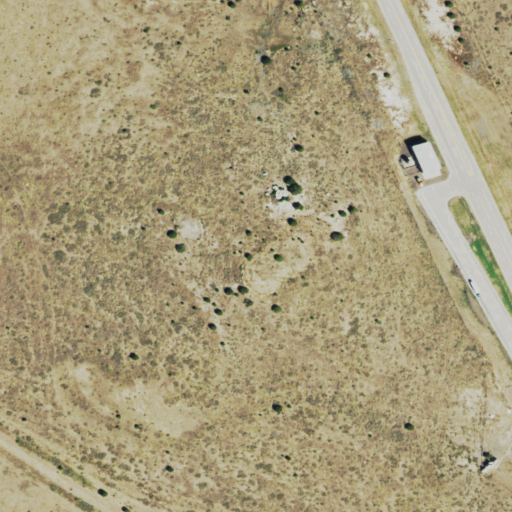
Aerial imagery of mountain in Colorado named Gobblers Knob containing shrub, grassland, medium intensity development, high intensity development, and low intensity development